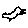
Label: bird